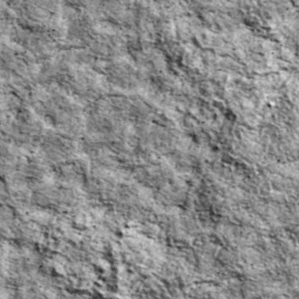
Label: non_frost